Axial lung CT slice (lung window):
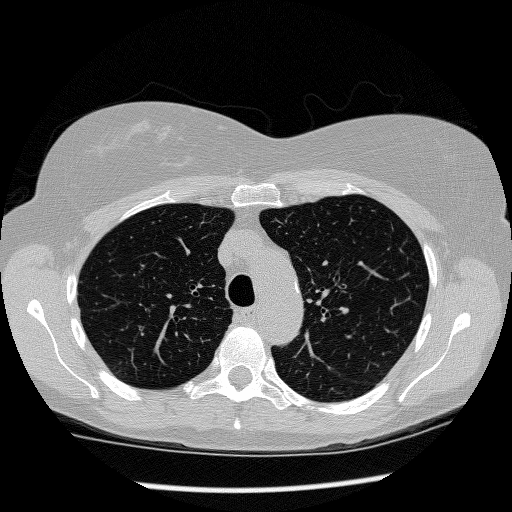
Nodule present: no